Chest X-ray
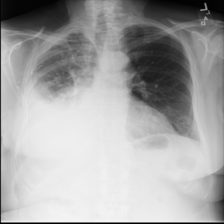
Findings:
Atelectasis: negative
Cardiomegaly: negative
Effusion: positive
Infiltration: negative
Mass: negative
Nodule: negative
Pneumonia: negative
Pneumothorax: positive
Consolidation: negative
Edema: negative
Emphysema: negative
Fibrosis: negative
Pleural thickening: negative
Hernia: negative